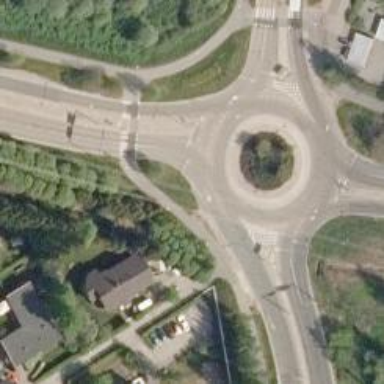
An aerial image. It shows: Secondary road with asphalt surface leading to roundabout.